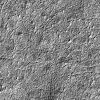
Atmospheric dust classification: not_dusty